Question: does anybody know why 'f' refers to attribute when 'm' refers to method? I mean why don't use "a" to refer to attribute?

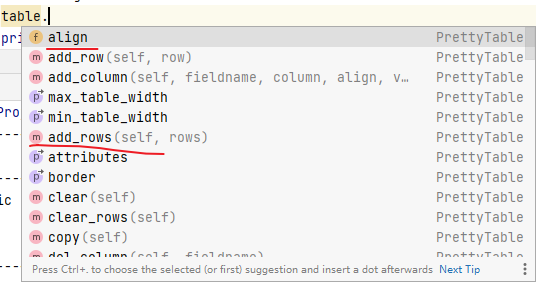
Answer: Just found the answer:
c: class
f: field
F: function
m: method
p: parameter
P: property
v: variable
These are the terms and what they mean in PyCharm
This may change if you use any other IDE or text editor
Credits: <URL>